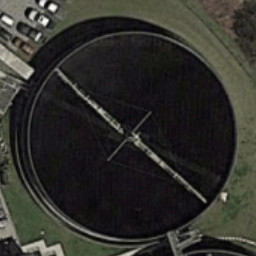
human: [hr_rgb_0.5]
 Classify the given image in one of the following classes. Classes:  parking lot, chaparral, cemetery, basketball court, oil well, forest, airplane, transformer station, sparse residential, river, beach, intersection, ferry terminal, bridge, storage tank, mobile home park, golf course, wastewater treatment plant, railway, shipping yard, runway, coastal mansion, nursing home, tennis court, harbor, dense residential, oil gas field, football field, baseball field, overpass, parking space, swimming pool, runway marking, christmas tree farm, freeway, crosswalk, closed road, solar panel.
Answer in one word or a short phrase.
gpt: wastewater treatment plant